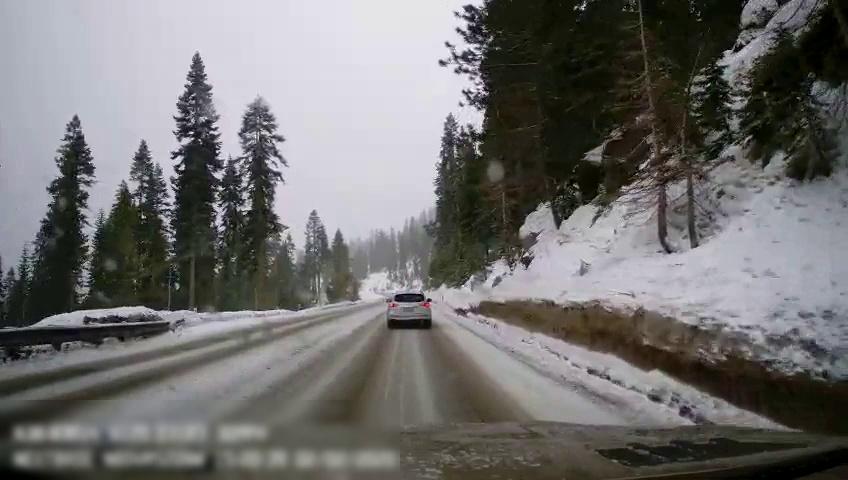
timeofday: Day
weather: Snowy
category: Drivable Space
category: Vehicles | SUV